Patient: sex F, age 67
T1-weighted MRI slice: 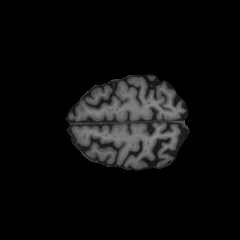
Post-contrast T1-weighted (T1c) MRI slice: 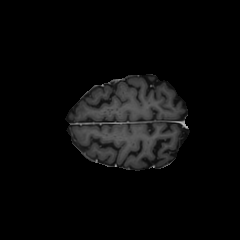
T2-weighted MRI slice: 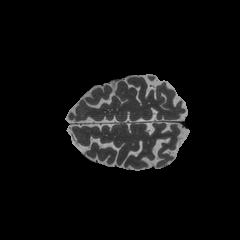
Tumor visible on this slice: no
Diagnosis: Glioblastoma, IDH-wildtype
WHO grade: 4